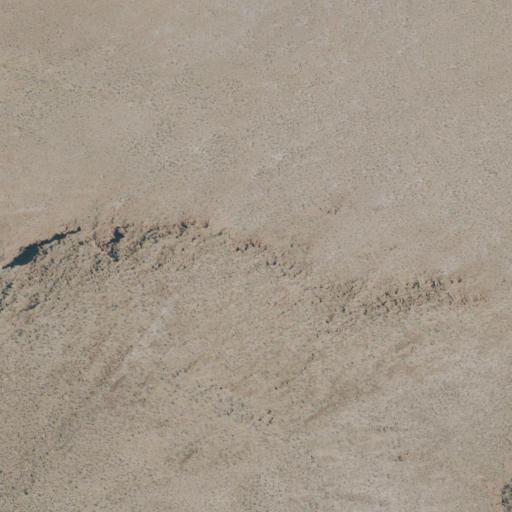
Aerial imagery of mountain in Oregon named Red Mountain containing shrub and grassland